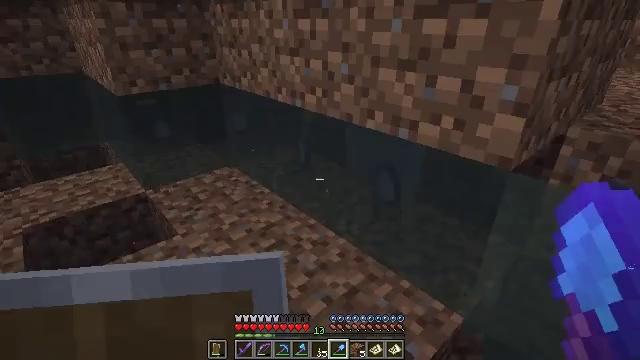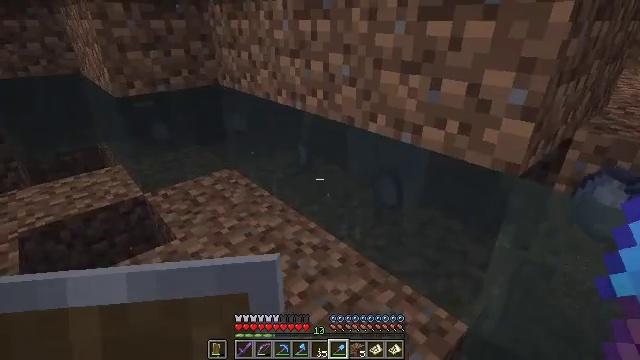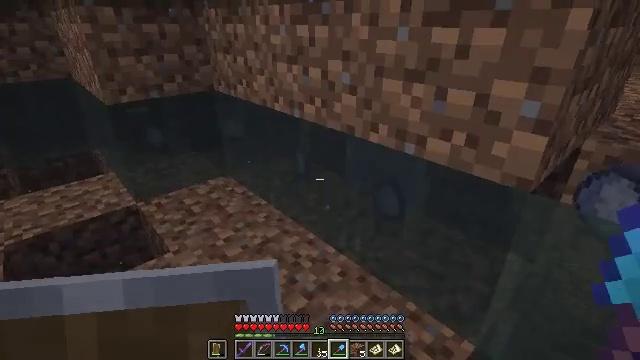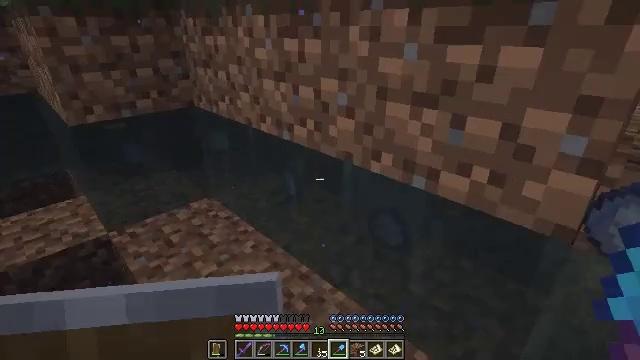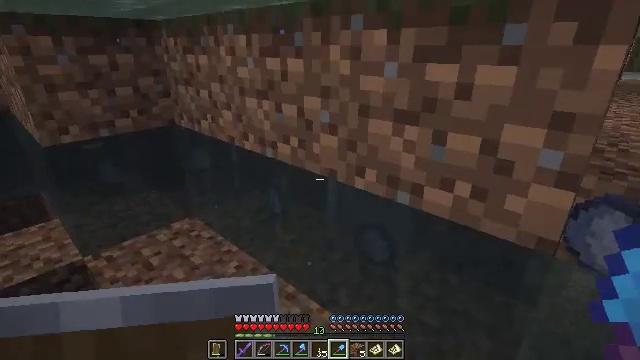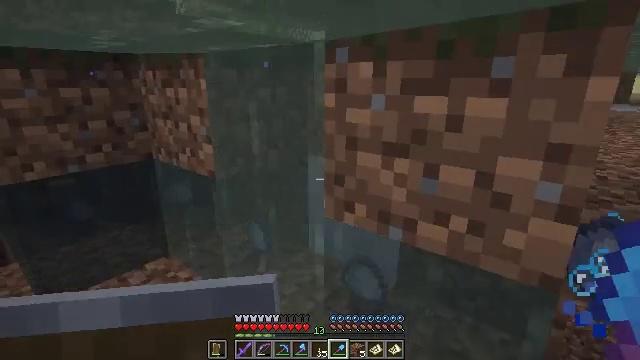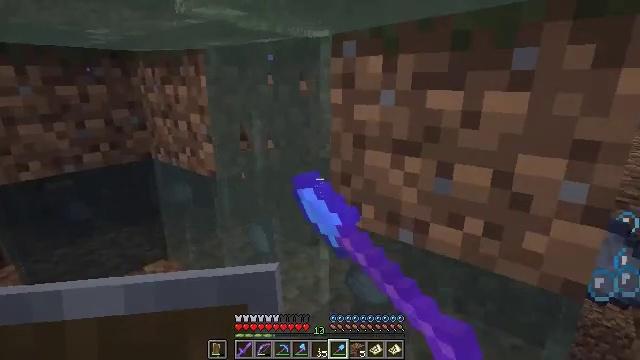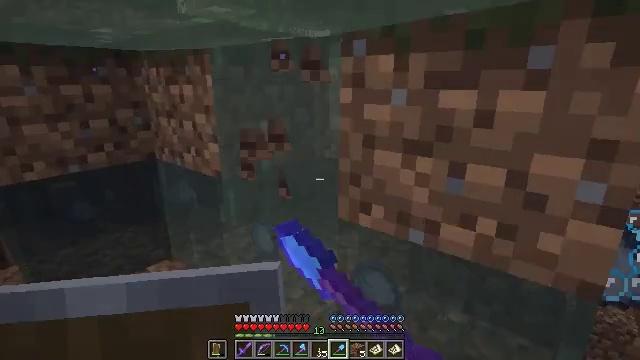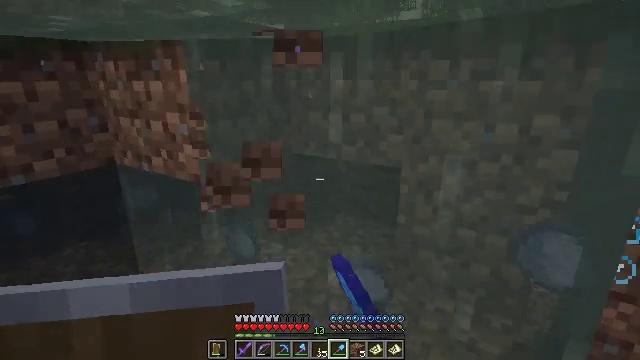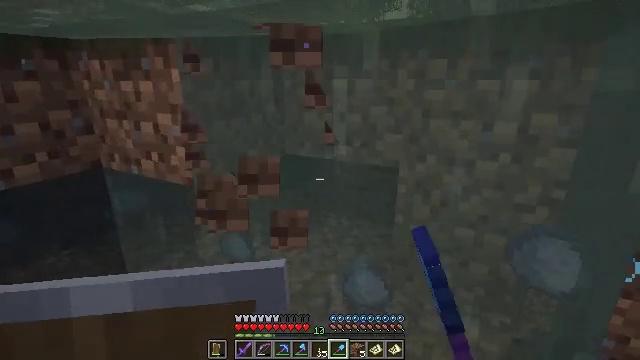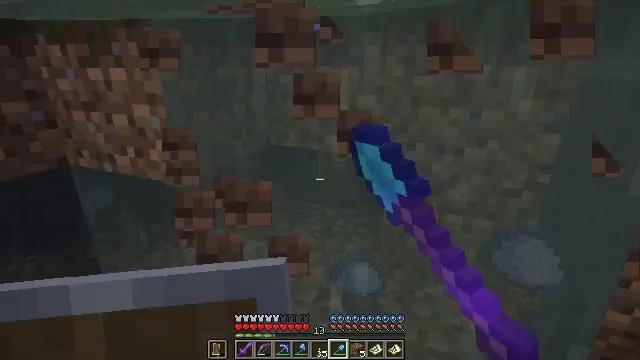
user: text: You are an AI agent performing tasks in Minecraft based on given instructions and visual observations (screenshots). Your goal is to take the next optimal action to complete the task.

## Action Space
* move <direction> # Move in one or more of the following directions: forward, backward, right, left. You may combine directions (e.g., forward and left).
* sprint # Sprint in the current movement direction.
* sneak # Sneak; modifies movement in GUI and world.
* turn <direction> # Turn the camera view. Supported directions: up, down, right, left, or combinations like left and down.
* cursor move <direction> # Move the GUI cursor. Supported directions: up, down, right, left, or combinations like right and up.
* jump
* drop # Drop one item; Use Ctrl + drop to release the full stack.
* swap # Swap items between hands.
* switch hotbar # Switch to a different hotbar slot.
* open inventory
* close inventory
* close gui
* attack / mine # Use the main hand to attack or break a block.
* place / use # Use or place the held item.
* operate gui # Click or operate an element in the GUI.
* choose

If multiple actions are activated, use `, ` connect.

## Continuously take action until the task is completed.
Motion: motion action
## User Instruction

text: Dig up the grass block for dirt.
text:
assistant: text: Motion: move forward
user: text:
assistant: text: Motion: move forward
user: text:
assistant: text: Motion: move forward, turn right and up
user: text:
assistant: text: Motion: turn right and up
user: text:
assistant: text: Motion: turn right and up, attack / mine
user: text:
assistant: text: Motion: attack / mine
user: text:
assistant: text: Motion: move left, attack / mine
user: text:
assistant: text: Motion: move forward and move left, turn right, attack / mine
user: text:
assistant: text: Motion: move forward and move left, turn right, attack / mine
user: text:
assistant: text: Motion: turn right and down
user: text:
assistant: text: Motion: turn right